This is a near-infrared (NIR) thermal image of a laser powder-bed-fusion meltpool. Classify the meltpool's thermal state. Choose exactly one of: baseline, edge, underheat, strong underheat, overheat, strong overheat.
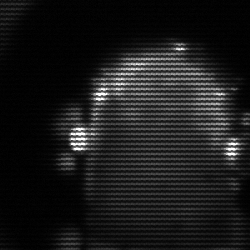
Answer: baseline